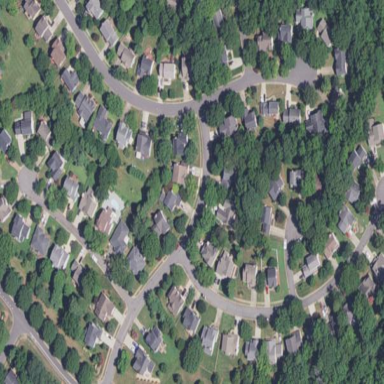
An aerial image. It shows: Single-family residential area.